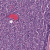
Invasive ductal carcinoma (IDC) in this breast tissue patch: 1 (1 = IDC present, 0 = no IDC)